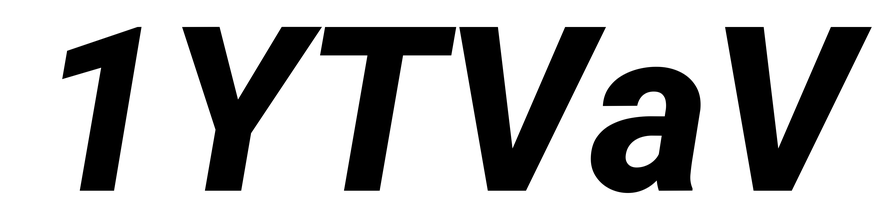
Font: Roboto-Italic_ExtraBold_Italic